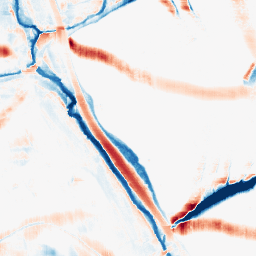
Category: morphological
Decomposition family: morphological_square
Decomposition parameters: operation: average
size: 20
Upsampling method: regularized
Upsampling parameters: scale: 4
lambda_reg: 0.01
Upsampling scale: 4